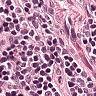
Metastatic tissue present: no